Field crop: maize
Growth stage: 2
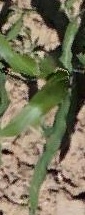
Species: maize